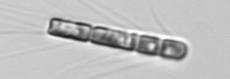
Label: Chaetoceros_subtilis